Question: I am using Microsoft SQL 2008 R2 for my database. But when i am trying to edit table it is showing me this error. However i am able to edit it via query but if i want to edit directly from table it is showing this

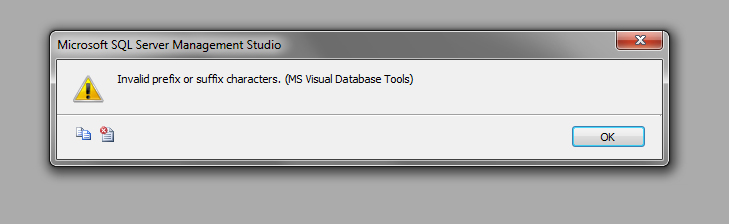
Answer: It's a common issue for 2008R2, typically the suggestion is to either use 2012 SSMS or to simply edit via query commands.
I know that isn't really helpful toward your problem but making DDL/DML changes via query is probably a good habit/skill you should cultivate rather than relying on the GUI editor.
Perhaps it's for the best!